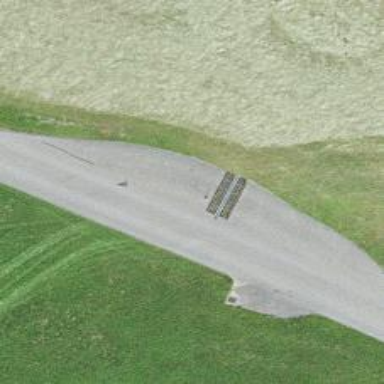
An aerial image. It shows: Cattle grid barrier.